【题型】填空题　【知识点】向量　【难度】easy
（2024·上海浦东新·三模）如图，$BE$是$\triangle ABC$的中线，点$F$在$BE$上，延长$AF$交边$BC$于点$D$。若$BF = 2FE$。设$\overrightarrow{AB} = \vec{a}$，$\overrightarrow{AC} = \vec{b}$，那么向量$\overrightarrow{AF} = \underline{\quad\quad}$（用含$\vec{a},\vec{b}$的式子表示）。

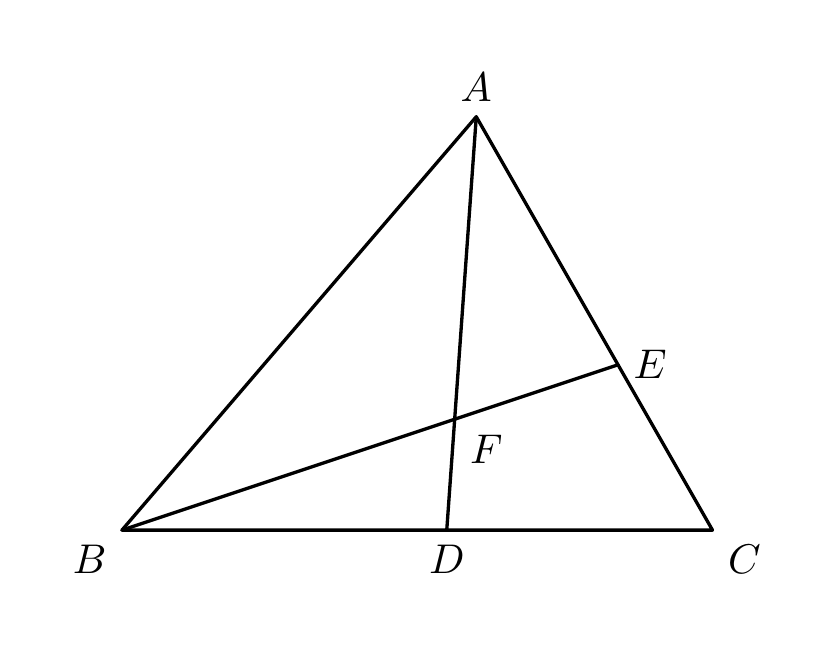
【解答】
【答案】$\dfrac{1}{3}\vec{a} + \dfrac{1}{3}\vec{b}$

【分析】根据平面向量的运算法则进行计算即可。本题考查三角形的重心及平面向量，熟知平面向量的运算法则是解题的关键。

【详解】解：$\because BE$是$\triangle ABC$的中线，$\overrightarrow{AB} = \vec{a}$，$\overrightarrow{AC} = \vec{b}$，
$\therefore \overrightarrow{AE} = \dfrac{1}{2}\vec{b}$，
$\therefore \overrightarrow{EB} = \overrightarrow{AB} - \overrightarrow{AE} = \vec{a} - \dfrac{1}{2}\vec{b}$。

又$\because BF = 2FE$，
$\therefore \overrightarrow{EF} = \dfrac{1}{3}\overrightarrow{EB} = \dfrac{1}{3}\vec{a} - \dfrac{1}{6}\vec{b}$，
$\therefore \overrightarrow{AF} = \overrightarrow{AE} + \overrightarrow{EF} = \dfrac{1}{2}\vec{b} + \dfrac{1}{3}\vec{a} - \dfrac{1}{6}\vec{b} = \dfrac{1}{3}\vec{a} + \dfrac{1}{3}\vec{b}$。

故答案为：$\dfrac{1}{3}\vec{a} + \dfrac{1}{3}\vec{b}$。